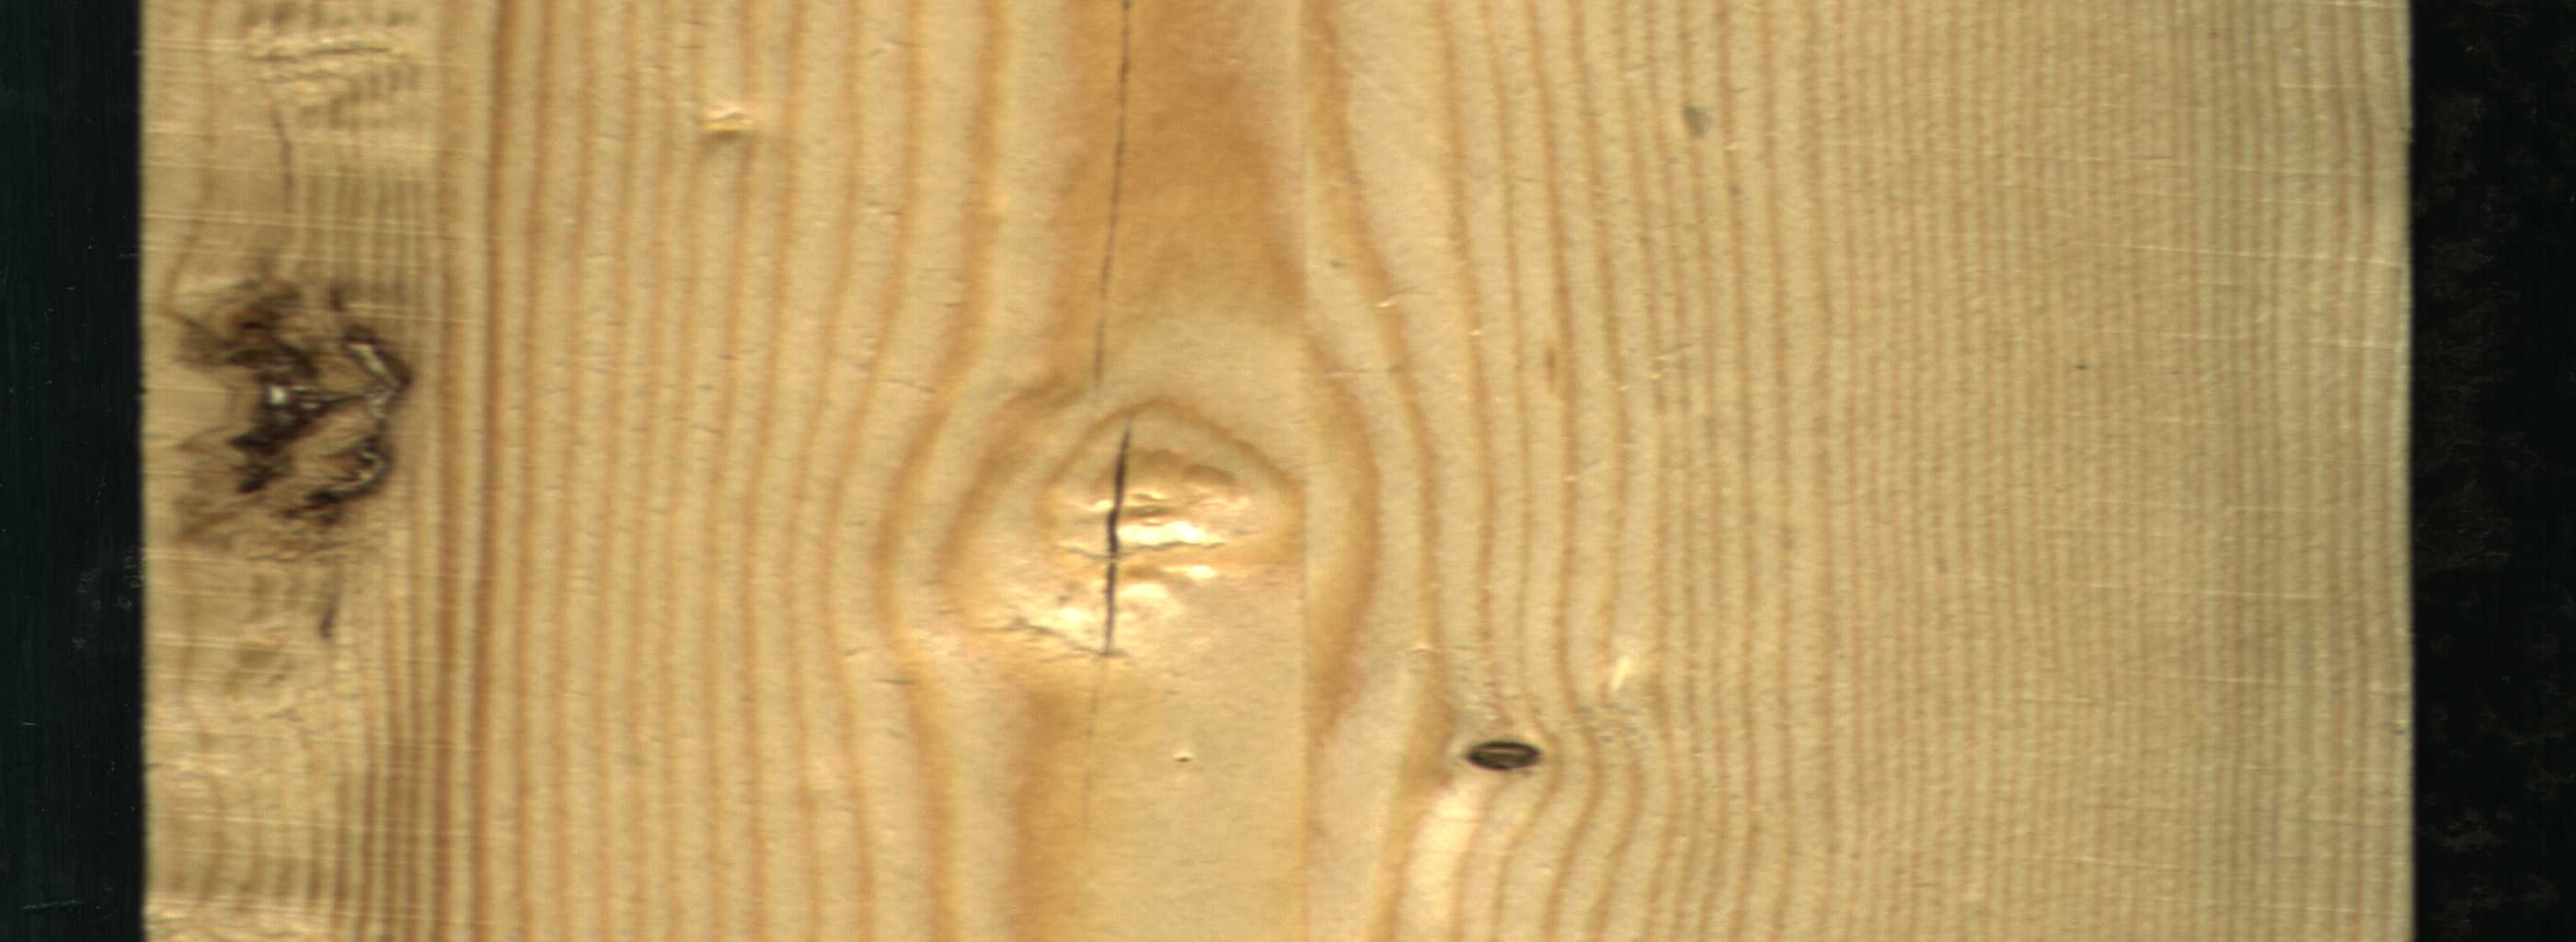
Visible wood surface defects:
resin
Crack
Dead_Knot